Question: I have this search form which is search.blade.php for my building.blade.php the problem is it doesn't give me the the office that I searched in the search field
This is what it looks like when I tried to use {{dd($offices)}}; when I click search button in my search.blade.php and then I removed it and it shows nothing, how do I make it work?
[
search.blade.php
'''
@extends('layouts.main')
@section('title', $search)
@section('content')
<div class="search">
{!! Form::open(['method'=> 'GET','url'=>'offices','role'=>'search']) !!}
<div class="input-group col-xs-4 col-md-6" >
<input type="text" name="search" class="form-control" placeholder="Search...">
<span class="input-group-btn">
<button type="submit" class="btn btn-info btn-md">Search
</button>
</span>
</div>
{!! Form::close()!!}
</div>
<hr>
<table class="table">
<thead>
<th>Office Name</th>
<th>Belongs to</th>
<th>Office Floor</th>
</thead>
<tbody>
@foreach($offices as $office)
<tr>
<td>{{($office)->name}}</td>
<td>{{$office->building->name}}</td>
<td>{{$office->floor}}</td>
<td class="a">
@if(!Auth::guest())
<a href="{{route('editofficeform', ['id'=>$building->id, 'office_id'=>$office->id])}}" class="btn btn-success btn-sm">Edit</a>
<a href="{{route('deleteoffice', $office->id)}}" class="btn btn-danger btn-sm">Delete</a>
@endif
</td>
</tr>
@endforeach
</tbody>
</table>
</div>
</div>
</div>
@endsection
'''
Building.blade.php
'''
@extends('layouts.main')
@section('title',$building->name)
@section('css')
@stop
@section('content')
<div class="container">
<div class="row">
<div class="col-lg-12">
<img src="{{URL::to('/assets')}}/{{$building->picture}}" alt="" style="height:300px; width:500px;">
</div>
</div>
<div class="row">
<div class="col-lg-12">
{{$building->name}}
</div>
</div>
</div>
</div>
<div class="rows">
<div class="col-md-6 col-md-offset-3">
<div class="col-xs-4 col-md-6">
@if(!Auth::guest())
<a href="{{route('createofficeform', $building->id)}}" class="btn btn-primary btn-md">Create an Office</a>
@endif
</div>
{!! Form::open(['method'=> 'GET','url'=>'offices','role'=>'search']) !!}
<div class="input-group col-xs-4 col-md-6" >
<input type="text" name="search" class="form-control" placeholder="Search...">
<span class="input-group-btn">
<button type="submit" class="btn btn-info btn-md">Search</i>
</button>
</span>
</div>
{!! Form::close()!!}
<table class="table">
<div class="ttitle">
<thead>
<th>Office Name</th>
<th>Office Floor</th>
</thead>
<tbody>
@foreach($offices as $office)
<tr>
<td>{{optional($office)->name}}</td>
<td>{{$office->floor}}</td>
<td class="a">
@if(!Auth::guest())
<a href="{{route('editofficeform', ['id'=>$building->id, 'office_id'=>$office->id])}}" class="btn btn-success btn-sm">Edit</a>
<a href="{{route('deleteoffice', $office->id)}}" class="btn btn-danger btn-sm">Delete</a>
@endif
</td>
</tr>
@endforeach
</tbody>
</table>
</div>
</div>
@endsection
'''
OfficeController.php
'''
public function index()
{
$search = \Request::get('search');
$offices = Office::where('name','like','%'.$search.'%')->get();
return view('search',compact('offices','search'));
}
'''
Office.php
'''
namespace App;
use Illuminate\Database\Eloquent\Model;
class Office extends Model
{
public function building(){
return $this->belongsTo('App\Building');
}
}
'''
Building.php
'''
use Illuminate\Database\Eloquent\Model;
class Building extends Model
{
public $table = 'buildings';
public function offices(){
return $this->hasMany('App\Office');
}
}
'''
Routes
'''
Auth::routes();
Route::get('/', 'BuildingController@index')->name('index');
Route::get('building/{id}', 'PageController@show')->name('building');
Route::get('office/{id}', 'OfficeController@show')->name('officeMenu');
Route::get('offices', 'OfficeController@index');
Route::group(['middleware' => ['auth']], function () {
Route::get('buildings/create', 'BuildingController@create')->name('createbform');
Route::post('building/create/store', 'BuildingController@saveBuilding')->name('createbuilding');
Route::get('building/{id}/edit', 'BuildingController@edit');
Route::post('building/{id}/edit', 'BuildingController@update')->name('editbuilding');
Route::get('building/{id}/delete', 'BuildingController@destroy');
Route::get('building/{id}/offices/create', 'OfficeController@create')->name('createofficeform');
Route::post('building/{id}/offices/create/store', 'OfficeController@store')->name('createoffice');
Route::get('building/{id}/offices/{office_id}/edit', 'OfficeController@edit')->name('editofficeform');
Route::post('building/{id}/offices/{office_id}/edit', 'OfficeController@update')->name('editoffice');
Route::get('offices/{id}/delete', 'OfficeController@destroy')->name('deleteoffice');
});
'''
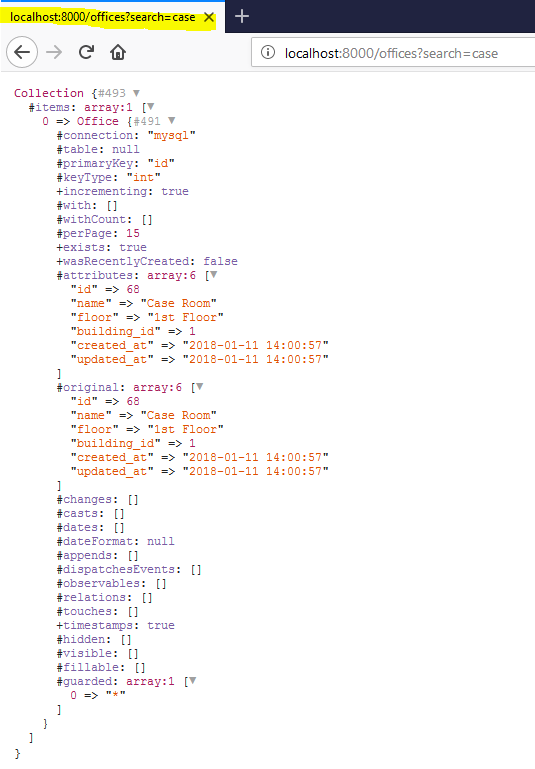
Answer: You should use instead of for this, because, the name of the Office is and you're looking for an office name that has the words . Given that in SQL is case sensitive, it will not find what are you looking for.